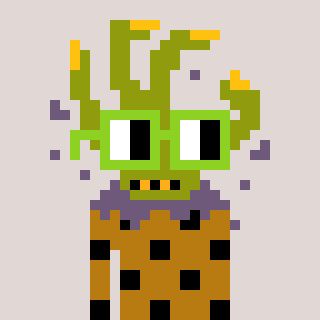
a pixel art character with square light green glasses, a zombie-hand-shaped head and a gold-colored body on a warm background